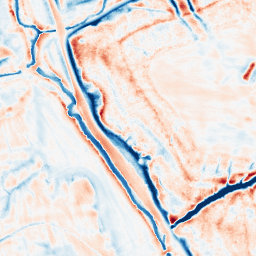
Category: edge_preserving
Decomposition family: bilateral
Decomposition parameters: d: 21
sigma_color: 50
sigma_space: 50
Upsampling method: quadratic
Upsampling parameters: scale: 8
Upsampling scale: 8